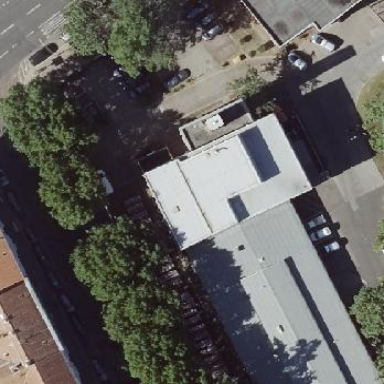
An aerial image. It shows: Part of building is shown in the image.